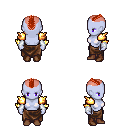
a pixel art fantasy rpg character, female body template, dark elf, purple skin, gold arm armor, robe skirt, red short mohawk hairstyle, white cloth bracers, brown shoes, four views (front, back, left, right), 2x2 character sprite sheet, small pixel art, hard edges, no anti-aliasing